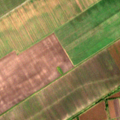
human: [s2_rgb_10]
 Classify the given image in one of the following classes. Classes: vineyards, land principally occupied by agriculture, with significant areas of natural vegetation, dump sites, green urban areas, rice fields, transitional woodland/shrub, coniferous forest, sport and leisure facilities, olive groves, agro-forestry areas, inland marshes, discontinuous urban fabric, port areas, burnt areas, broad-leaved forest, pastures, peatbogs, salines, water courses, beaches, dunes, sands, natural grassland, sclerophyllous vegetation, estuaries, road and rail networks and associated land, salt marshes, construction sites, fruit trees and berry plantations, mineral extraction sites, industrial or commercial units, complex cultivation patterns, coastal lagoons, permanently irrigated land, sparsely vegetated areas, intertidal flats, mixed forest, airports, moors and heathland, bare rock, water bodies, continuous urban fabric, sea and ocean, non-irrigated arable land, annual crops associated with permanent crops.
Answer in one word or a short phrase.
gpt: non-irrigated arable land